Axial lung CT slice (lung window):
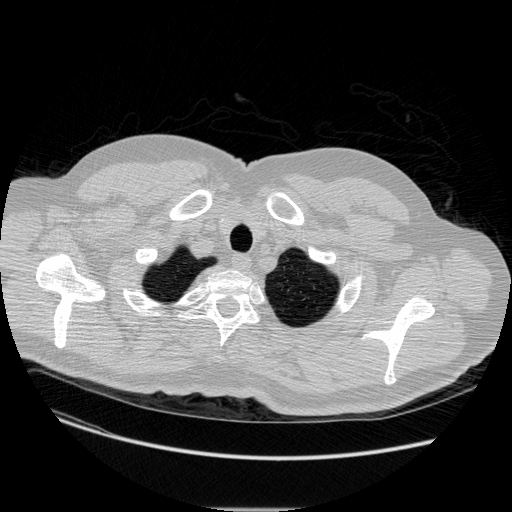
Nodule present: no